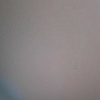
Label: space